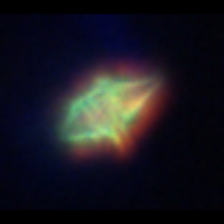
Taxon: Gyrodinium
Group: Dinoflagellates